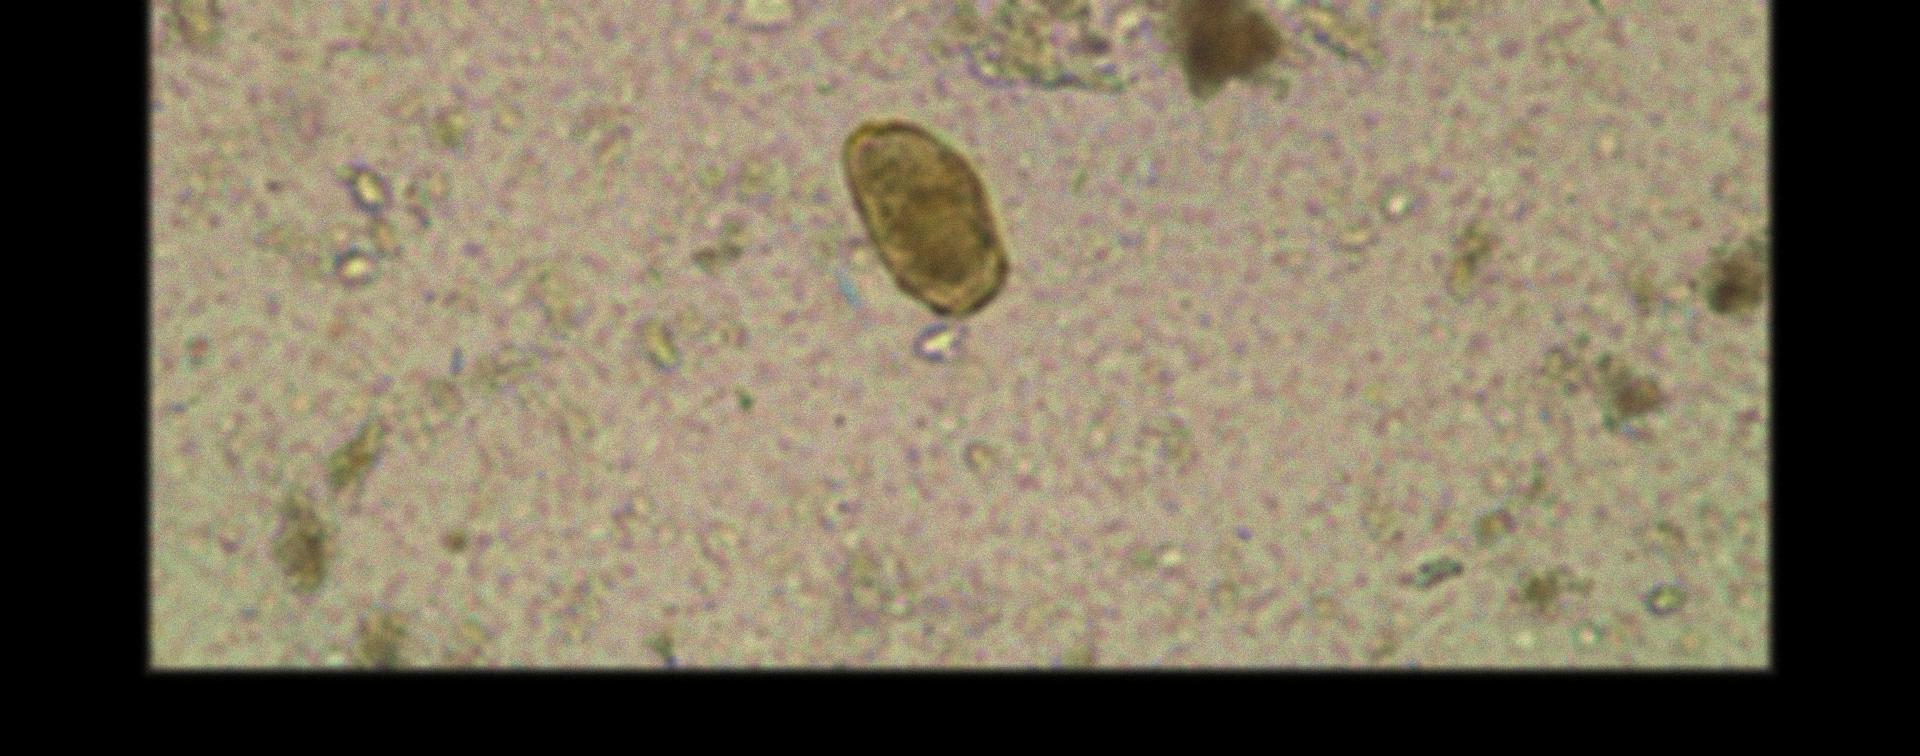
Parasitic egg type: Paragonimus spp